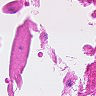
Metastatic tissue present: no